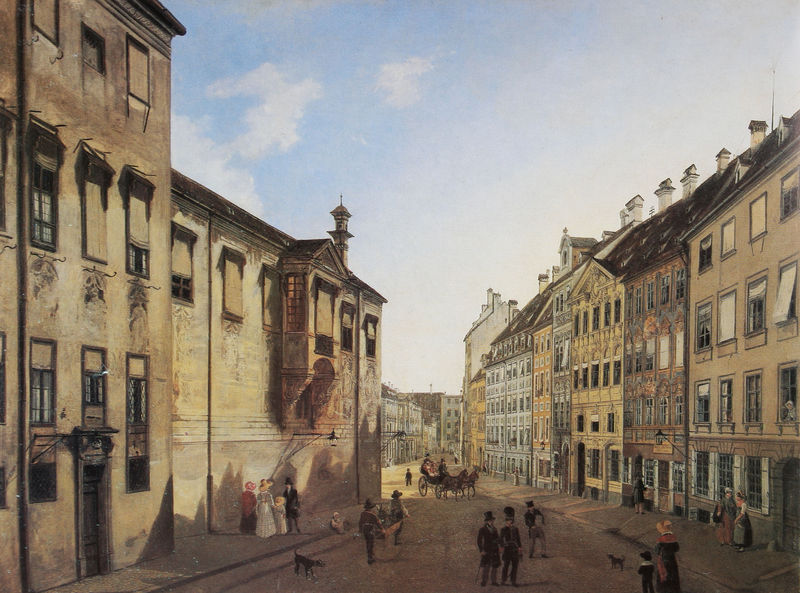
Titel: Die Residenzstraße in München
Künstler: Domenico Quaglio
Standort: München
Institution: Bayerische Staatsgemäldesammlungen, Neue Pinakothek
Schlagwörter: blau, gemälde, himmel, mann, schatten, weiß, wolken, frauen, menschen, stadt, braun, fenster, frau, hut, hüte, kleid, kleider, lampen, laterne, licht, männer, pastell, schwarz, strasse, tür, dach, gebäude, haus, hund, hunde, weg, wolke, leute, rock, zylinder, anzug, häuser, gitter, sonne, familie, kind, paar, personen, renaissance, kamine, kinder, pferd, pferde, schornstein, stock, turm, ruhe, ansicht, fassade, fassaden, gasse, geschäft, man, passanten, perspektive, pflaster, türen, vedute, leer, dorf, dächer, mauer, schornsteine, türe, spazieren, kutsche, figuren, wagen, romantik, frack, flucht, stadtansicht, adam, erker, bürgersteig, türmchen, münchen, spaziergang, uniform, bürger, sonntag, tore, biedermeier, residenz, fluchtpunkt, fachwerk, fachwerkhaus, wien, pferdegespann, bauten, staffagefiguren, fesnter, häuserzeile, pferdekutsche, max-joseph-platz, stick, salzburg, ausbau, residenzstrasse, trakte, rollo, jalousien, rolläden, strassenzug, wölkchen, häuserflucht, häuserzeilt, pirna, quaglio, residenzgasse, witwenbau, dress, kutche, women, sky, street, men, woman, altbau, city, people, house, dog, aaa, a, clouds, building, suit, buildings, haustuer, houses, windows, soldier, town, cylinder, walk